Question: I want to delete duplicate rows in my table. It should keep the first one, or the one on top and if there is any other duplicates it should be deleted.

As the image shows there is two 12 and two 13. So keep the first 12 in the database and if there is any other delete them same goes for 13 or any ID.
My Idea:
'''
DELETE from [Table]
WHERE [ID]
HAVING COUNT(TABLE.ID) > 1;
'''
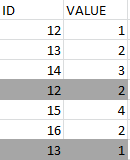
Answer: You could try using a <URL>.
> A common table expression (CTE) can be thought of as a temporary
result set that is defined within the execution scope of a single
SELECT, INSERT, UPDATE, DELETE, or CREATE VIEW statement. A CTE is
similar to a derived table in that it is not stored as an object and
lasts only for the duration of the query. Unlike a derived table, a
CTE can be self-referencing and can be referenced multiple times in
the same query.
Something like
'''
;WITH DeleteRows AS (
SELECT *,
ROW_NUMBER() OVER(PARTITION BY ID ORDER BY ID) RowID
FROM [Table]
)
DELETE from DeleteRows
WHERE RowID > 1
'''
## SQL Fiddle DEMO